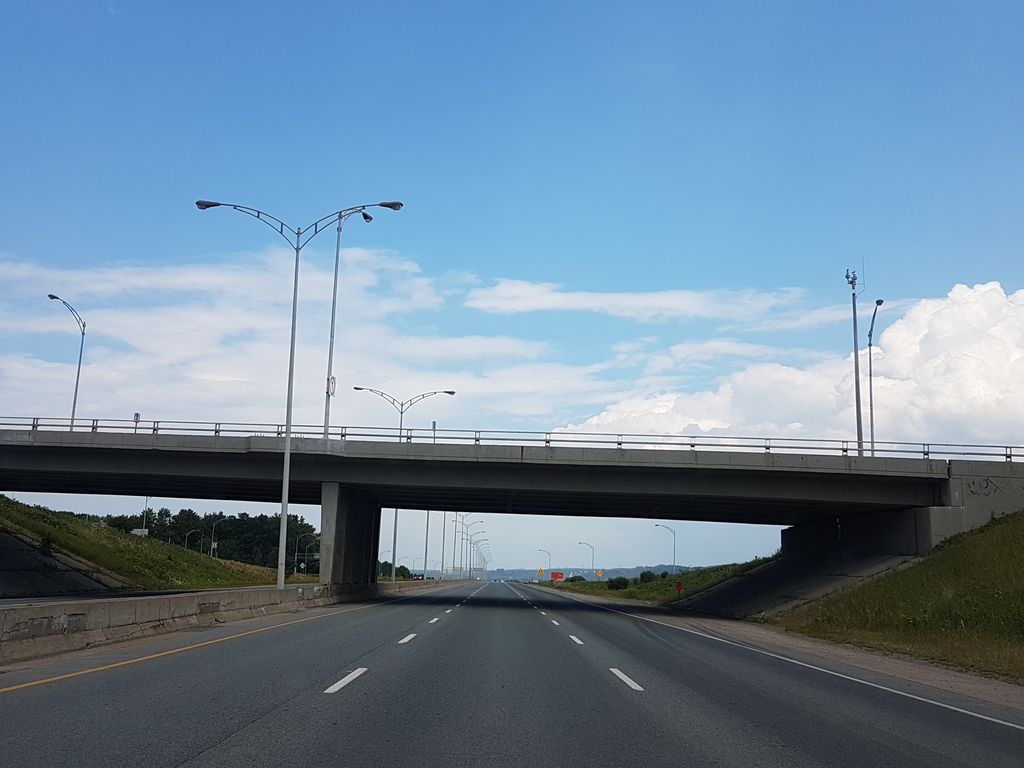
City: quebec_city